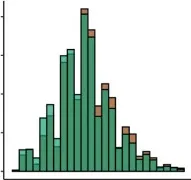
A visual comparison of the age and BMI distributions between the original VITAL dataset and the transformed datasets, which include the upsampled SMOTE dataset, and the undersampling technique outlined in Section 2.5 (Step 1). Plot (A) shows the comparison of the distribution of age in the original VITAL data set compared to the undersampled data. As.
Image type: chart (chart)